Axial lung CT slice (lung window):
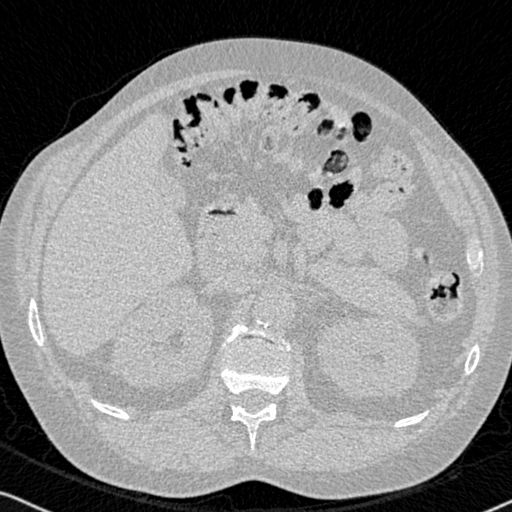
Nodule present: no